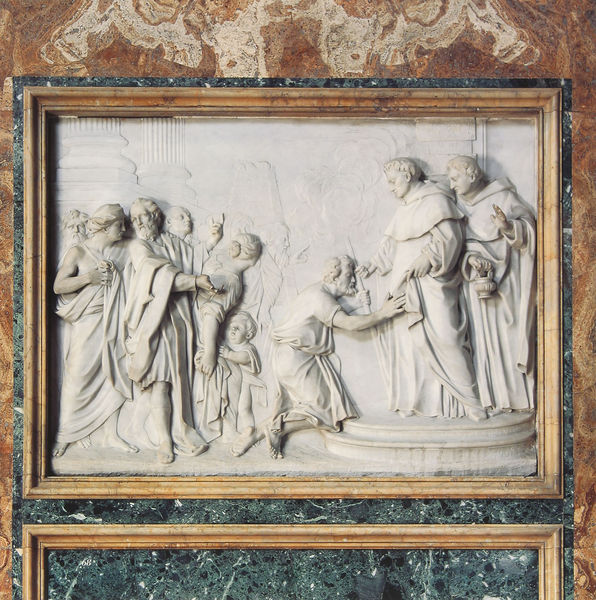
Titel: Fortezza
Künstler: Giuseppe Rusconi
Standort: Rom, S. Giovanni in Laterano (EU - I - Latium)
Schlagwörter: mann, weiß, frauen, menschen, frau, marmor, männer, säulen, rot, wand, falten, rahmen, sockel, stein, gewand, kutte, kind, vater, renaissance, stock, skulptur, relief, italien, zuschauer, stufen, bildhauerei, plastik, podest, knie, knien, klerus, priester, weihrauch, mönch, geistliche, heiliger, mönche, heilige, anbetung, heilung, handkuss, bitten, kniefall, wunder, releif, weihrauchgefäss, marmorrelief, wandrelief, satb, erhrfurcht, he4iliger